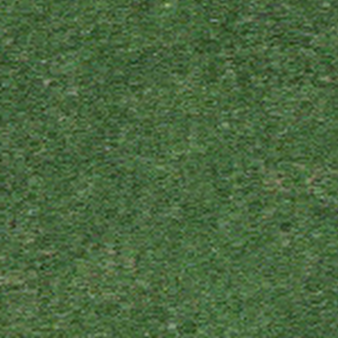
Label: other